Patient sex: M
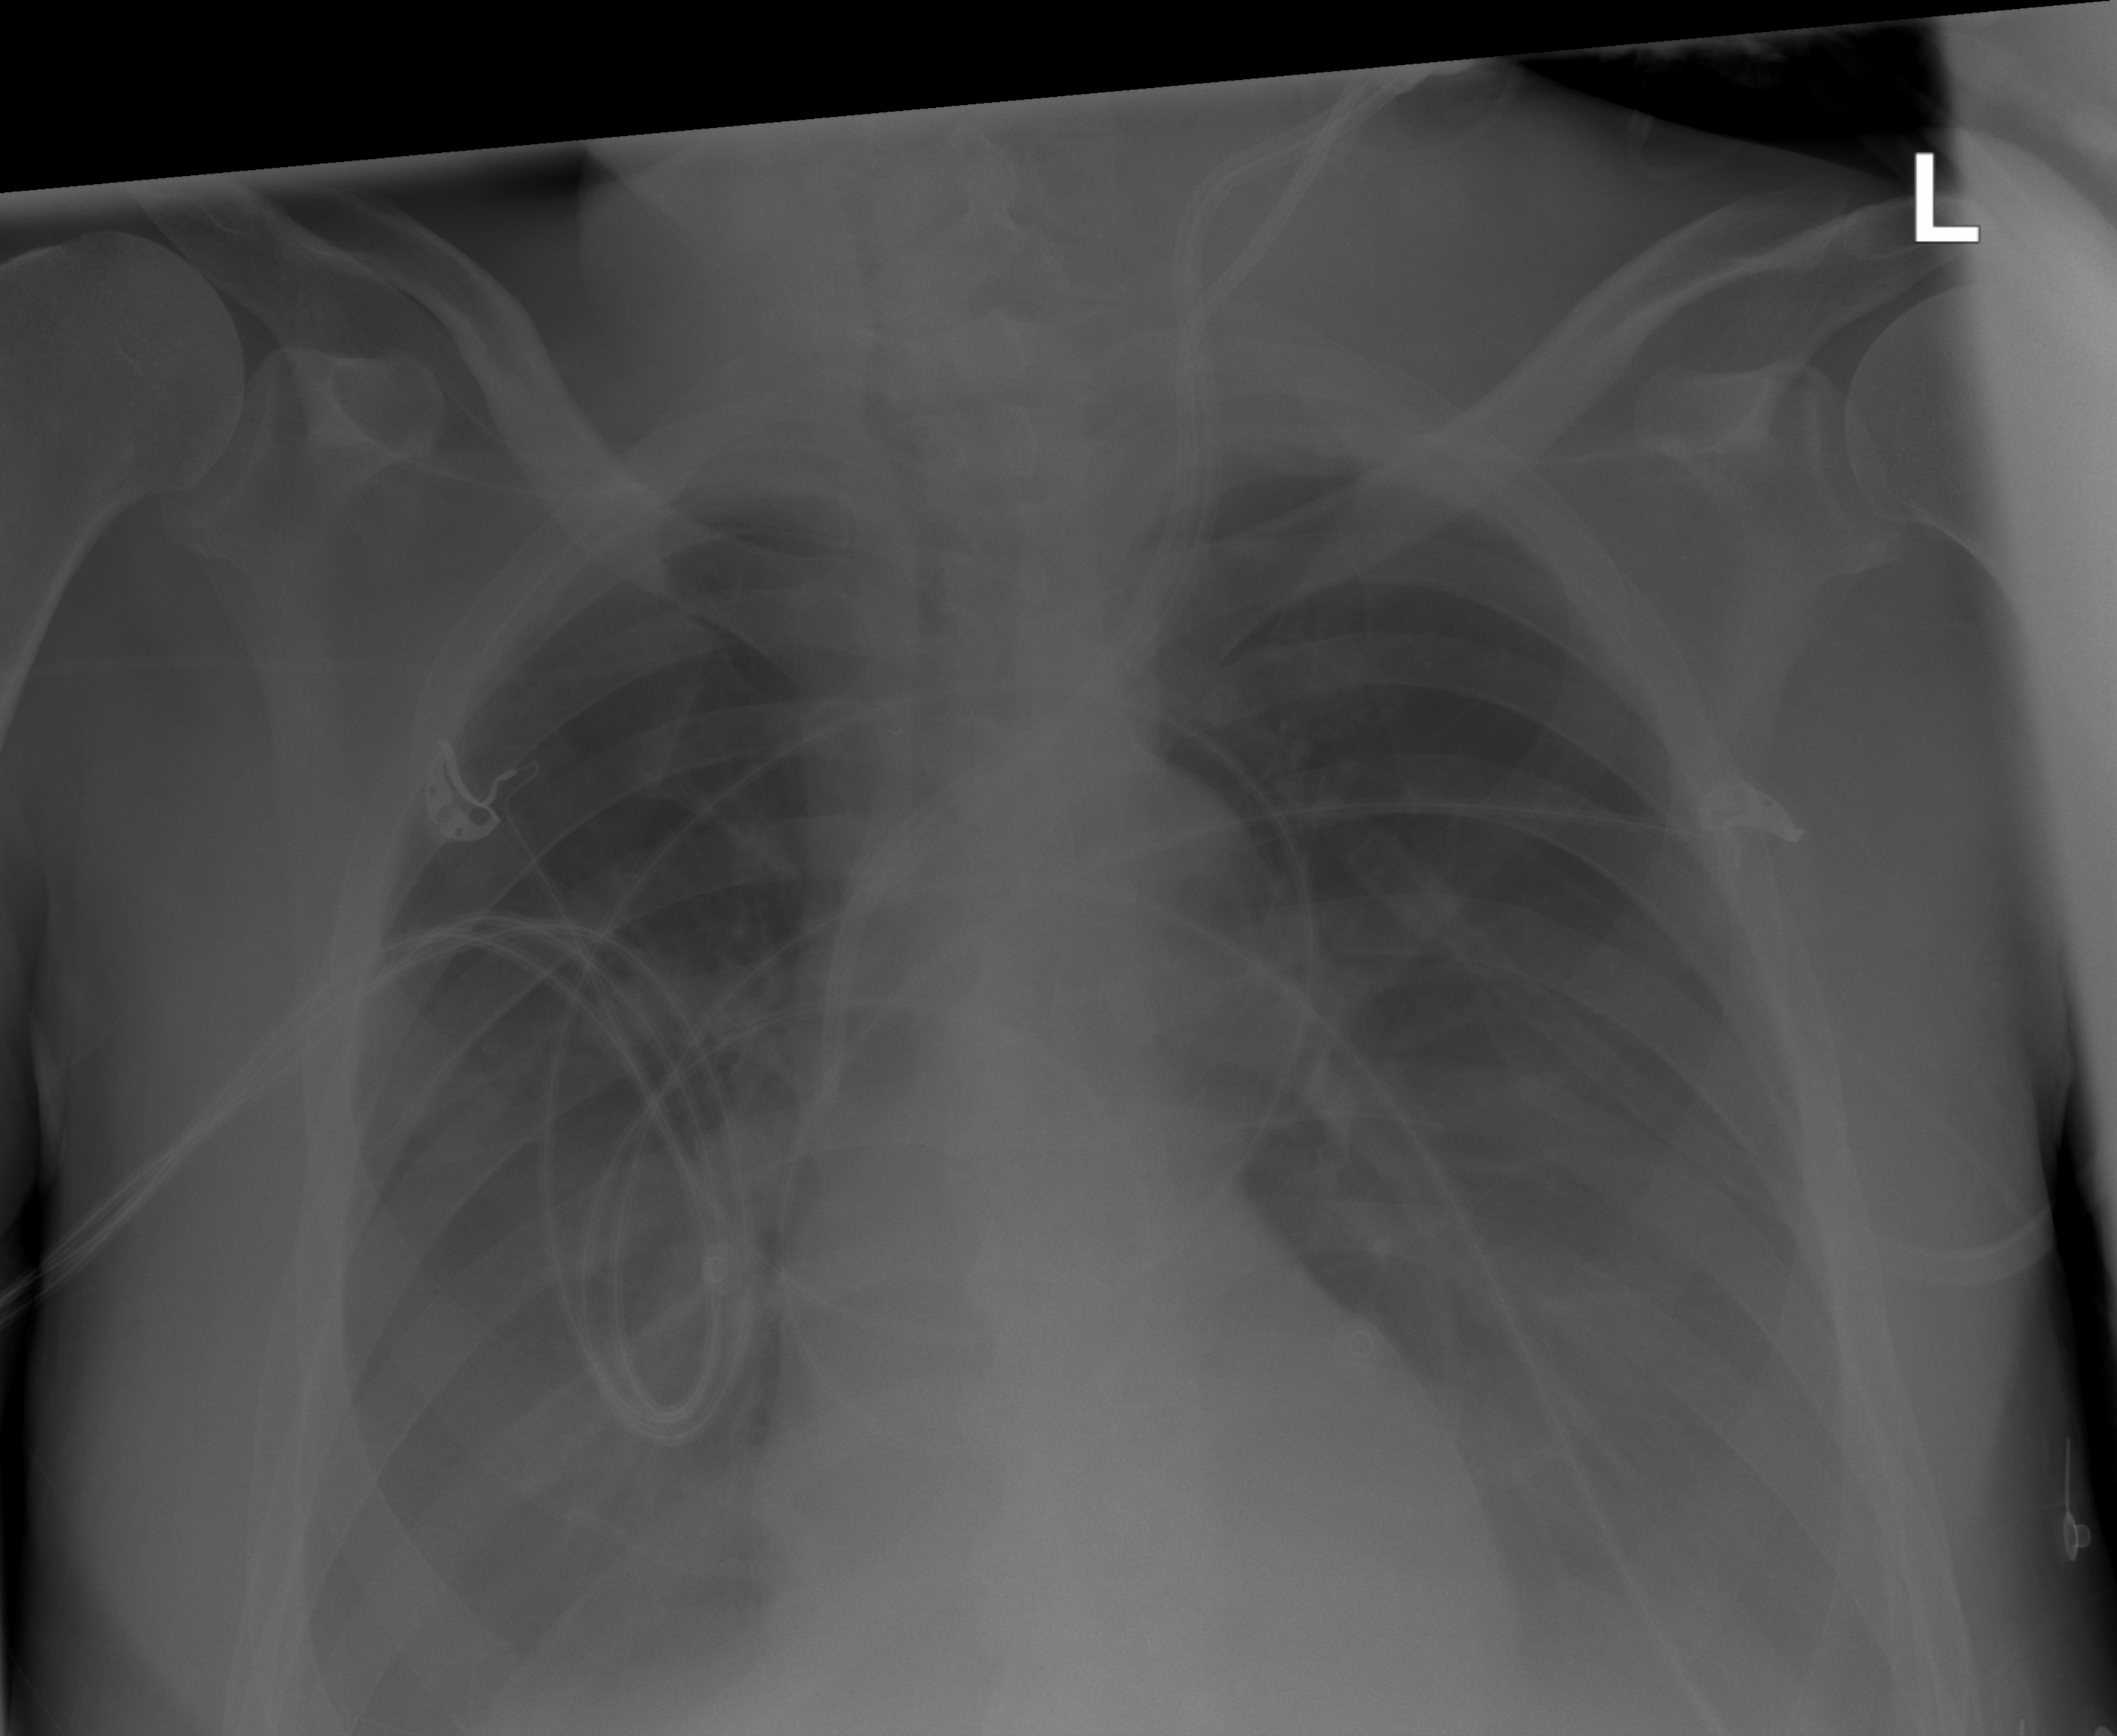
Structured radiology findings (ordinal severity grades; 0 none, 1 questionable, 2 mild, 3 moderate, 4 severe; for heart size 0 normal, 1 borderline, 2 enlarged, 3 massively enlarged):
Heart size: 0
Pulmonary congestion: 0
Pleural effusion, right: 2
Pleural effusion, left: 2
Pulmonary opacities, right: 0
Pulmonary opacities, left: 0
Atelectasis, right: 2
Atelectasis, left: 2